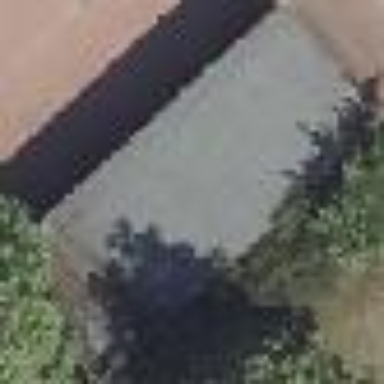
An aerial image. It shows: Group of garages.